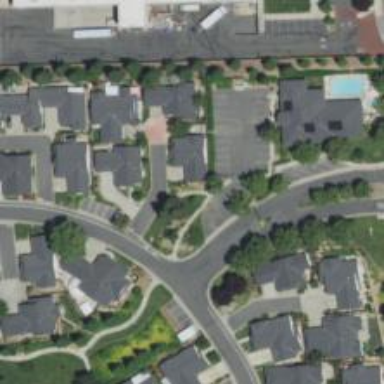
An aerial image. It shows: Living street.